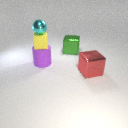
large red metal cube to the right of large purple rubber cylinder